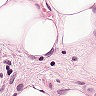
Metastatic tissue present: yes